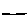
Label: line